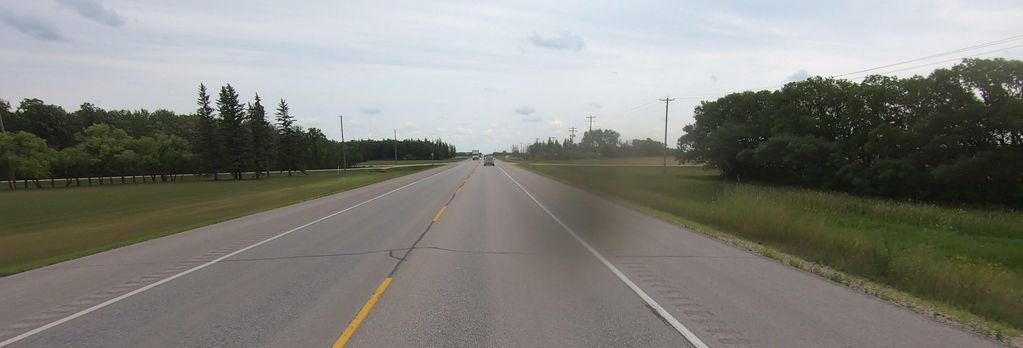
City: winnipeg